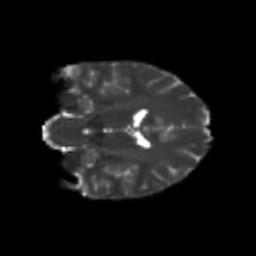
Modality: T2w
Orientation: coronal
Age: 22
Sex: female
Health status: healthy
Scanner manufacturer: philips
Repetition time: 7.388 s
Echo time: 0.08599 s